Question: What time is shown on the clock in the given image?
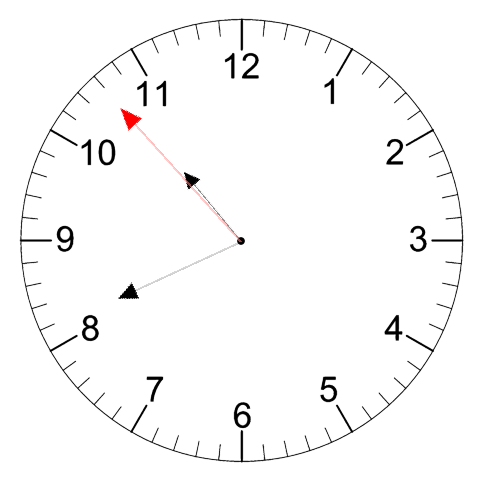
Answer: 10:40:53